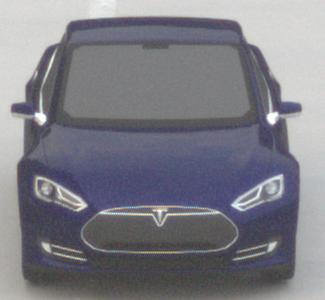
Make: Tesla
Model: Model S 60
Detailed model: Model S
Model produced from: 2013/10
Model produced until: 2014/10
Doors: 5
Color: blue
Road condition: dry road
Daytime: morning or afternoon
Contrast: low contrast